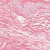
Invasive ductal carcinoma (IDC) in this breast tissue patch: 0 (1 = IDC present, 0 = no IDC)